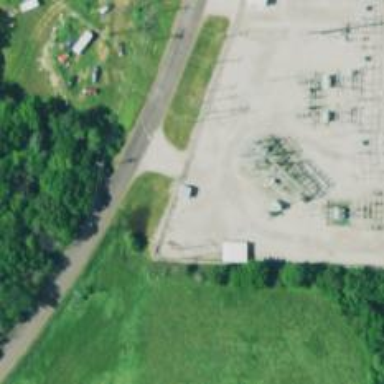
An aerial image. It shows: H-frame designed tower for power lines.